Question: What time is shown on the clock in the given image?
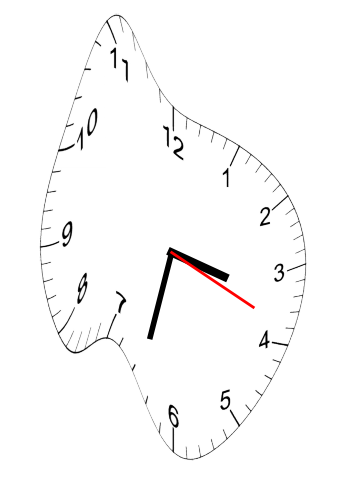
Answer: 03:32:19